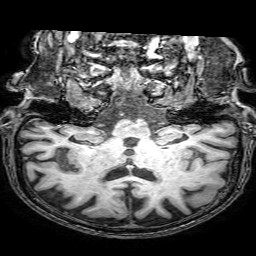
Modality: T1w
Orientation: sagittal
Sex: male
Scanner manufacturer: philips
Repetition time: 0.008338 s
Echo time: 0.00388 s